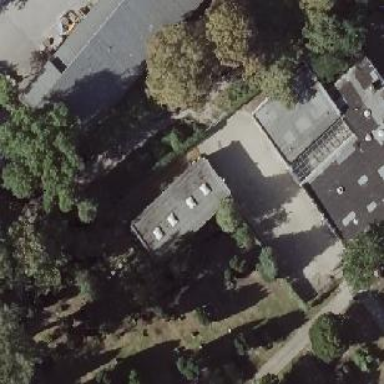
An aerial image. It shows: Flat-roofed garage.